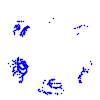
Particle: pion